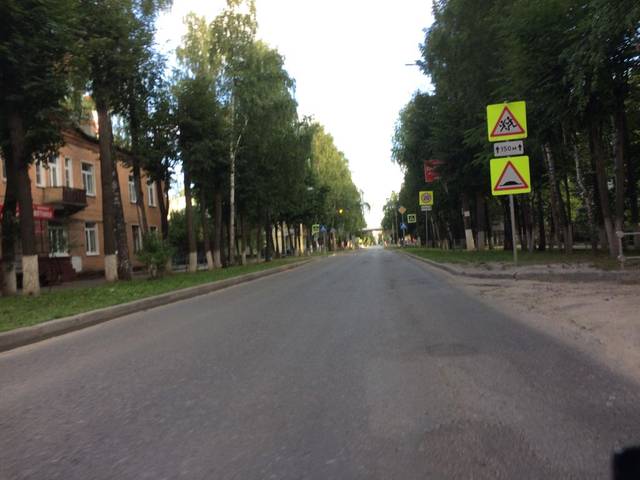
Region: Russia
Coordinates: 56.63, 47.878